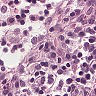
Metastatic tissue present: no